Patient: sex M, age 66
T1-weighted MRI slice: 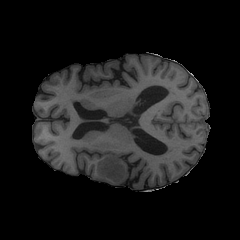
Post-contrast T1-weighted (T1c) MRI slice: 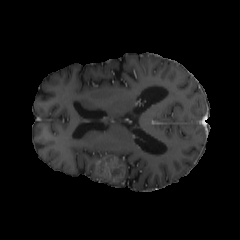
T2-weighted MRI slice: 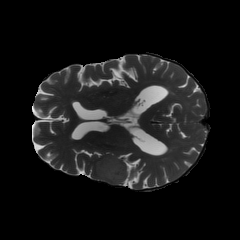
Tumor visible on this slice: yes
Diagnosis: Glioblastoma, IDH-wildtype
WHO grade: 4